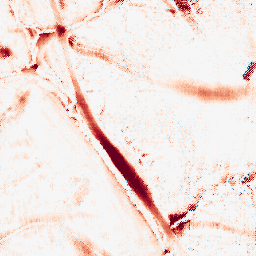
Category: morphological
Decomposition family: morphological_ellipse
Decomposition parameters: operation: opening
width: 30
height: 30
Upsampling method: regularized
Upsampling parameters: scale: 4
lambda_reg: 0.1
Upsampling scale: 4